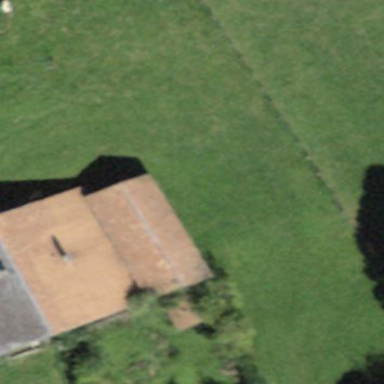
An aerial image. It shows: Rural barn.